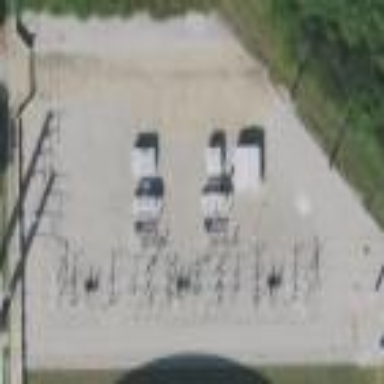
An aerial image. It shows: Outdoor distribution power substation.